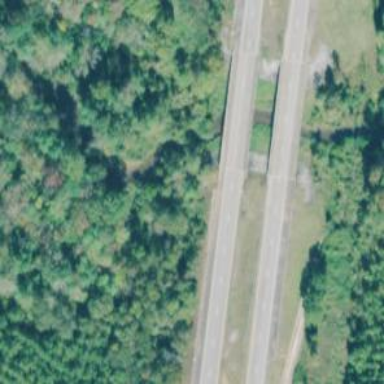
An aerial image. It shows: Bridge on trunk expressway with icy conditions.